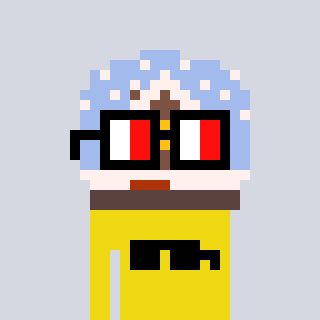
a pixel art character with square glasses with black frames and red eyes, a snow globe-shaped head and a yellow-colored body on a cool background